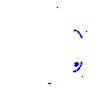
Particle: electron